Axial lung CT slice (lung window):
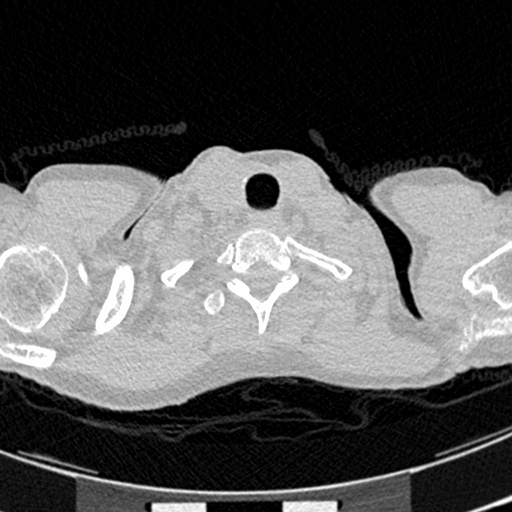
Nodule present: no